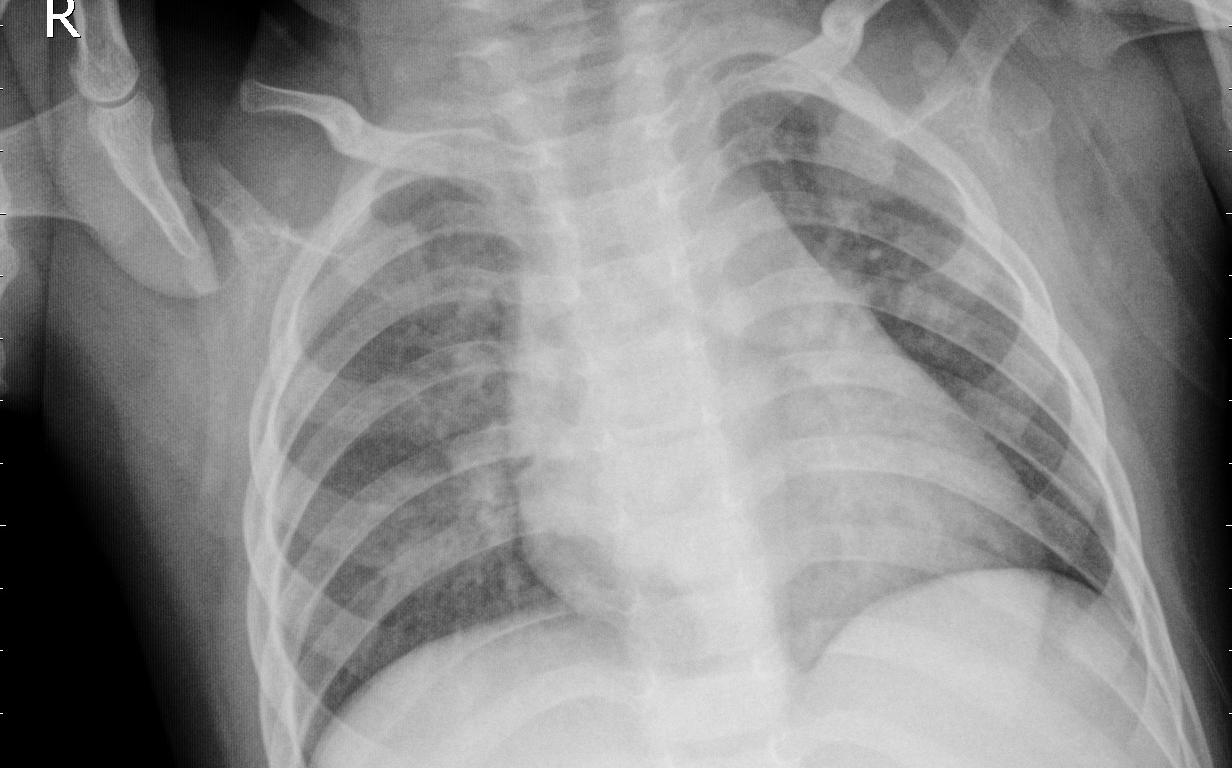
Diagnosis: PNEUMONIA